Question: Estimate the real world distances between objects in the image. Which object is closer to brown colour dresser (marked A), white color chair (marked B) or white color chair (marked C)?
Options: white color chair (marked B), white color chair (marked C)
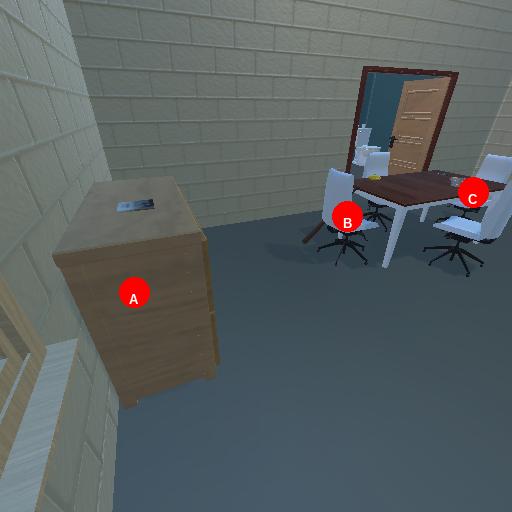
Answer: white color chair (marked B)